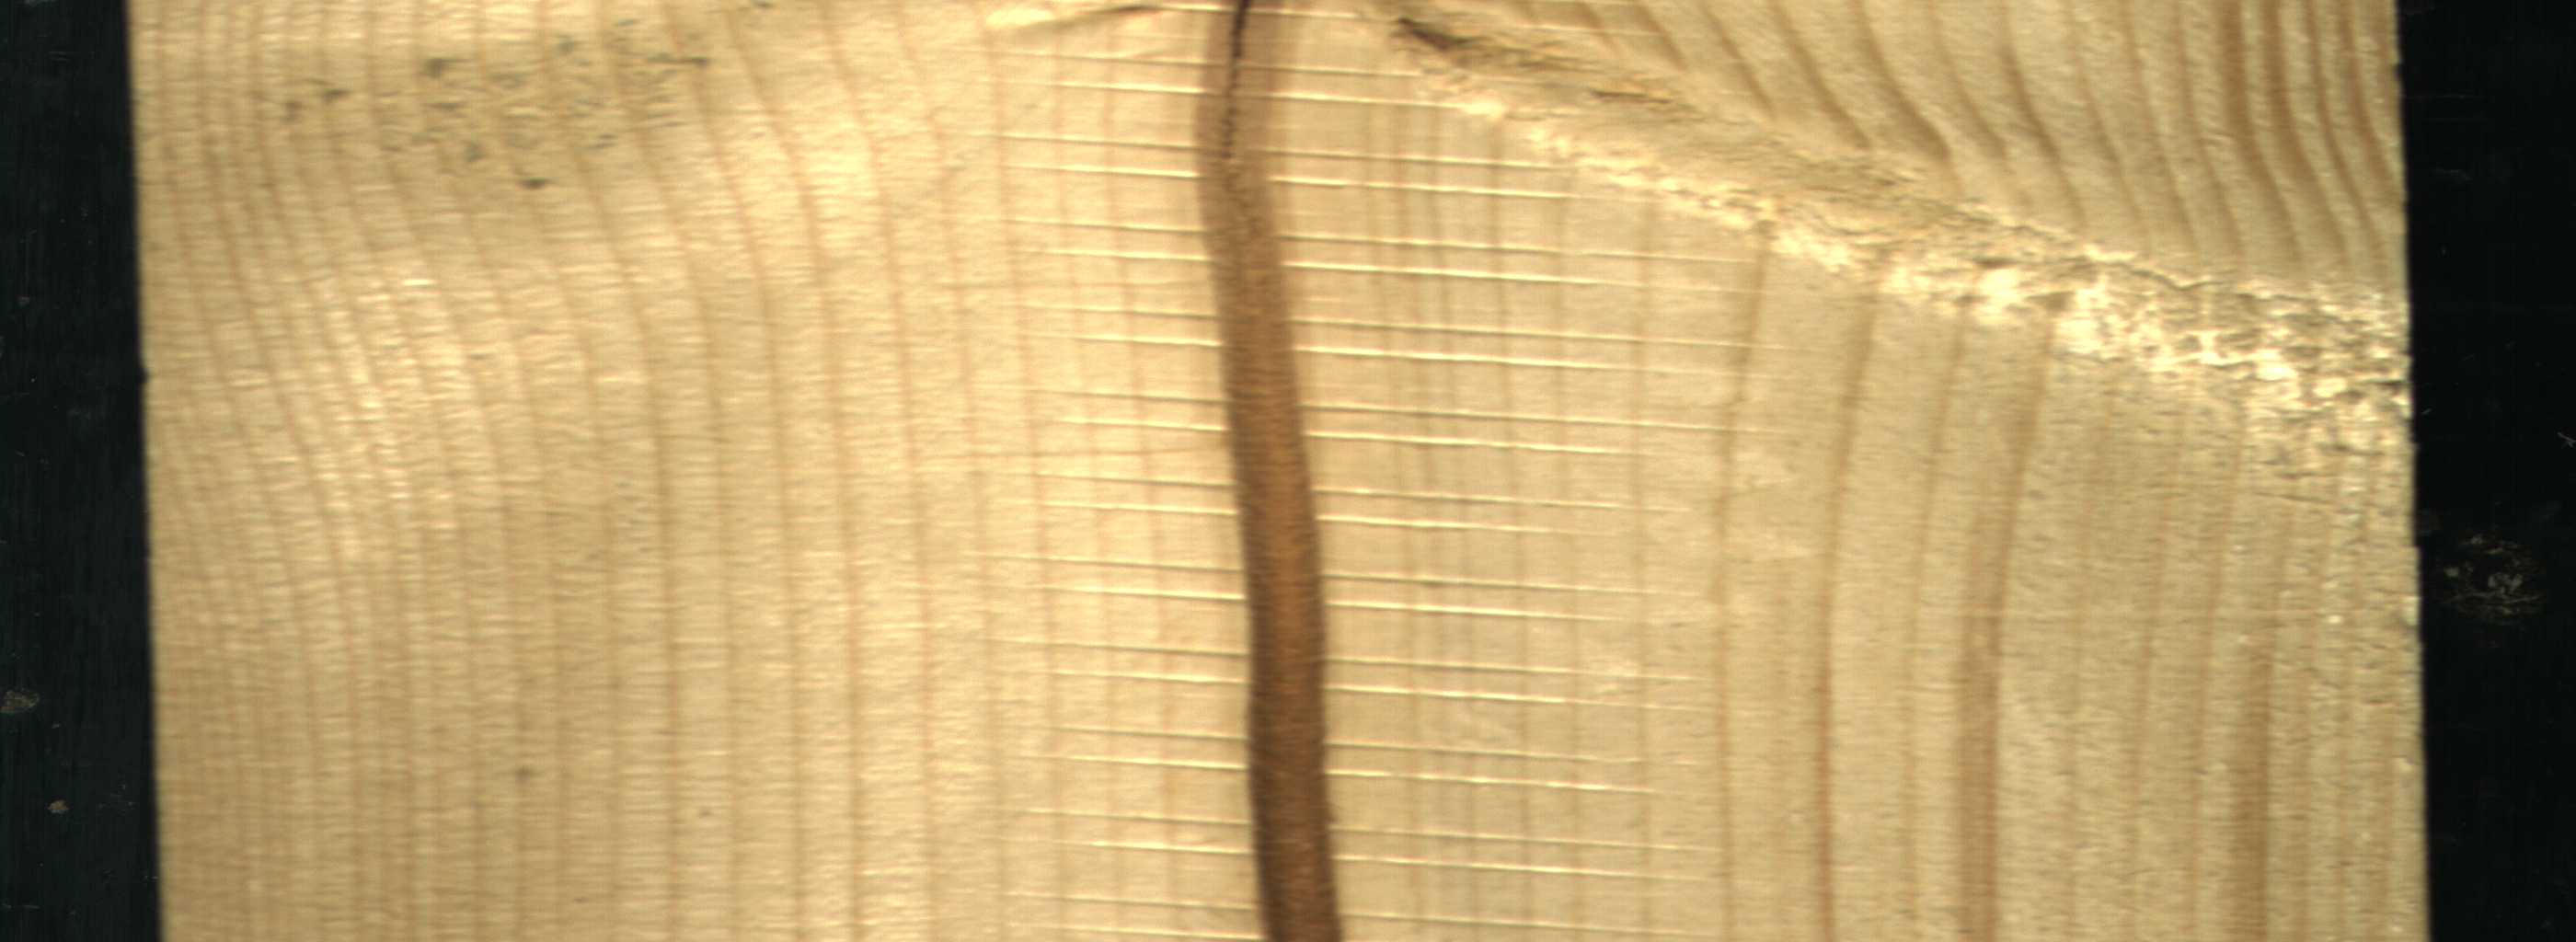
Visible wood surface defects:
Marrow
Live_Knot